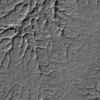
Label: not_dusty